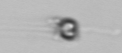
Label: Apedinella